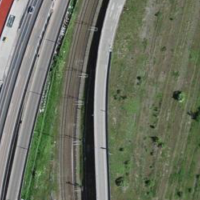
EUNIS habitat code: 57
Species observed at this site:
Nomophila noctuella